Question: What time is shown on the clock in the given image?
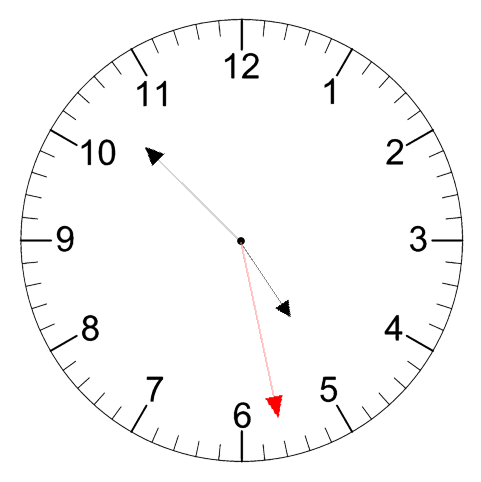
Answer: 04:52:28